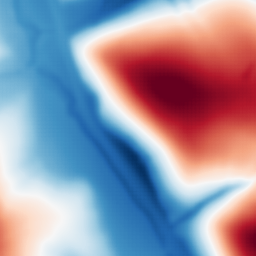
Category: multiscale
Decomposition family: dog
Decomposition parameters: sigma_low: 3
sigma_high: 100
Upsampling method: sinc_hamming
Upsampling parameters: scale: 4
kernel_size: 8
Upsampling scale: 4